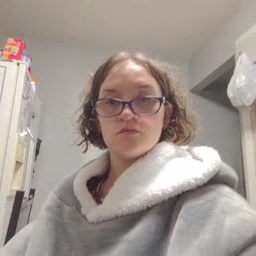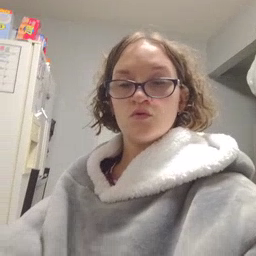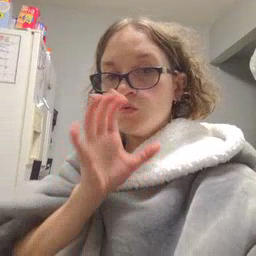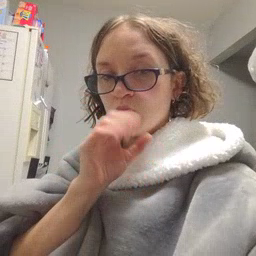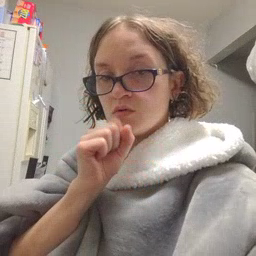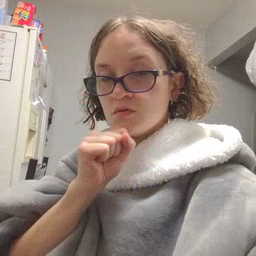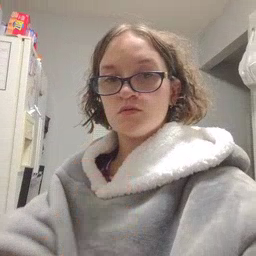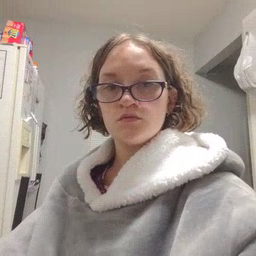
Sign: orange